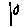
Label: line